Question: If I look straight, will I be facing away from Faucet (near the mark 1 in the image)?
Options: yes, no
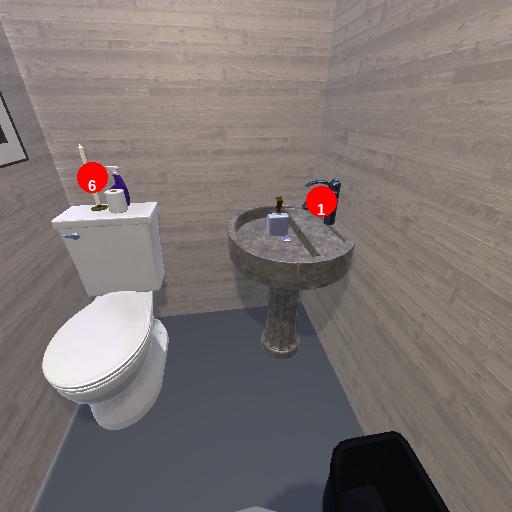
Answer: yes